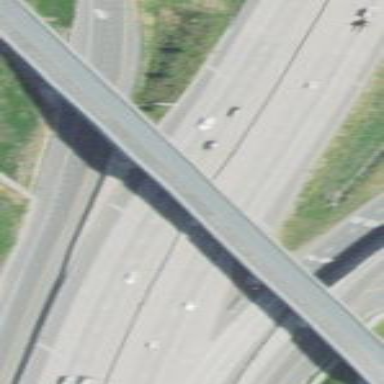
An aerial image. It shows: Man-made bridge.